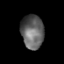
Tissue: prostate
Cell type: T cells
Senescence score: 0.3397
Nuclear area (px): 748
Mean DAPI intensity: 99.102